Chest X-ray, AP view. Patient: 68 years old, sex F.
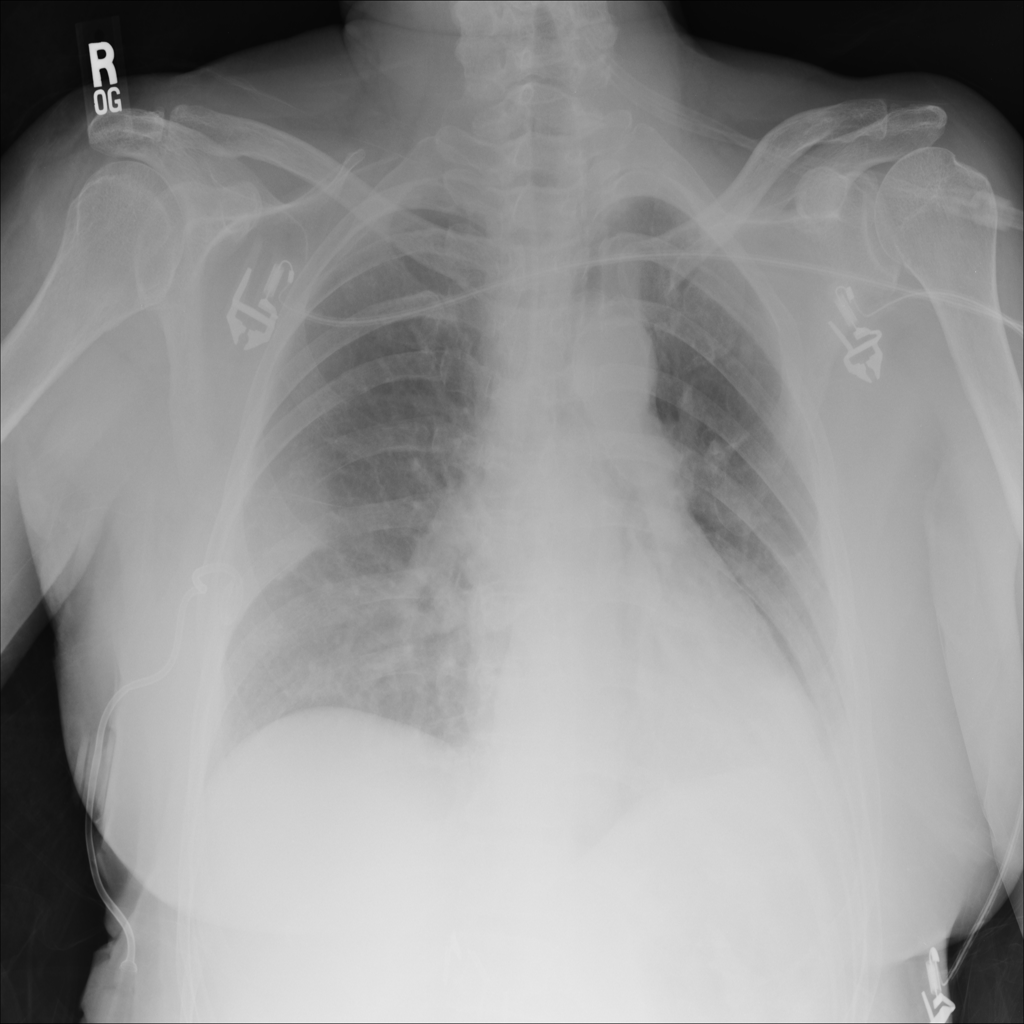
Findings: Atelectasis, Mass